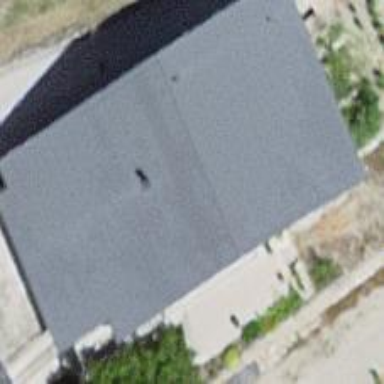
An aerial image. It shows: Simple house.